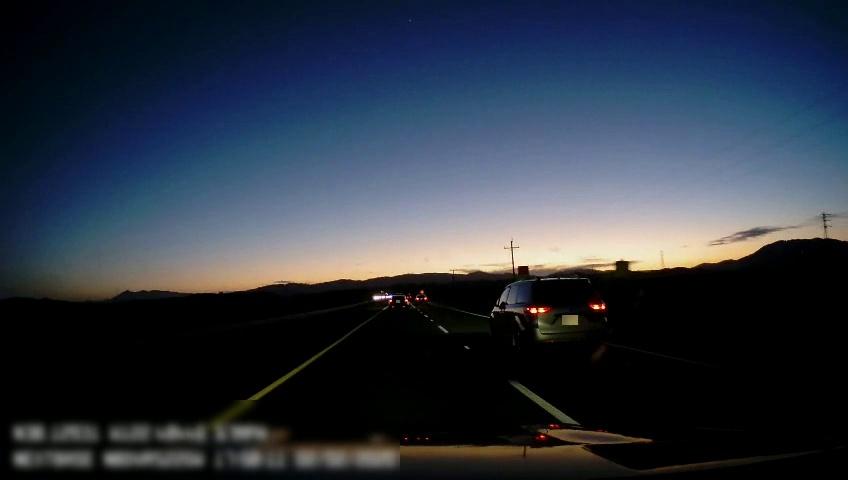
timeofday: Dusk/Dawn/Twilight
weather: Sunny
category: Drivable Space
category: Vehicles | SUV
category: Vehicles | SUV
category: Vehicles | SUV
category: Lanes | Alternate Lane
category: Lanes | Current Lane
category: Lanes | Current Lane